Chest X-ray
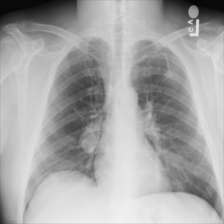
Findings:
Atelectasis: negative
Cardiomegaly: negative
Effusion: negative
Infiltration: negative
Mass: positive
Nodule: negative
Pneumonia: negative
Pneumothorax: negative
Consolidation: negative
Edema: negative
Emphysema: negative
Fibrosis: negative
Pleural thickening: negative
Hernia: negative